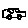
Label: car